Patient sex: F
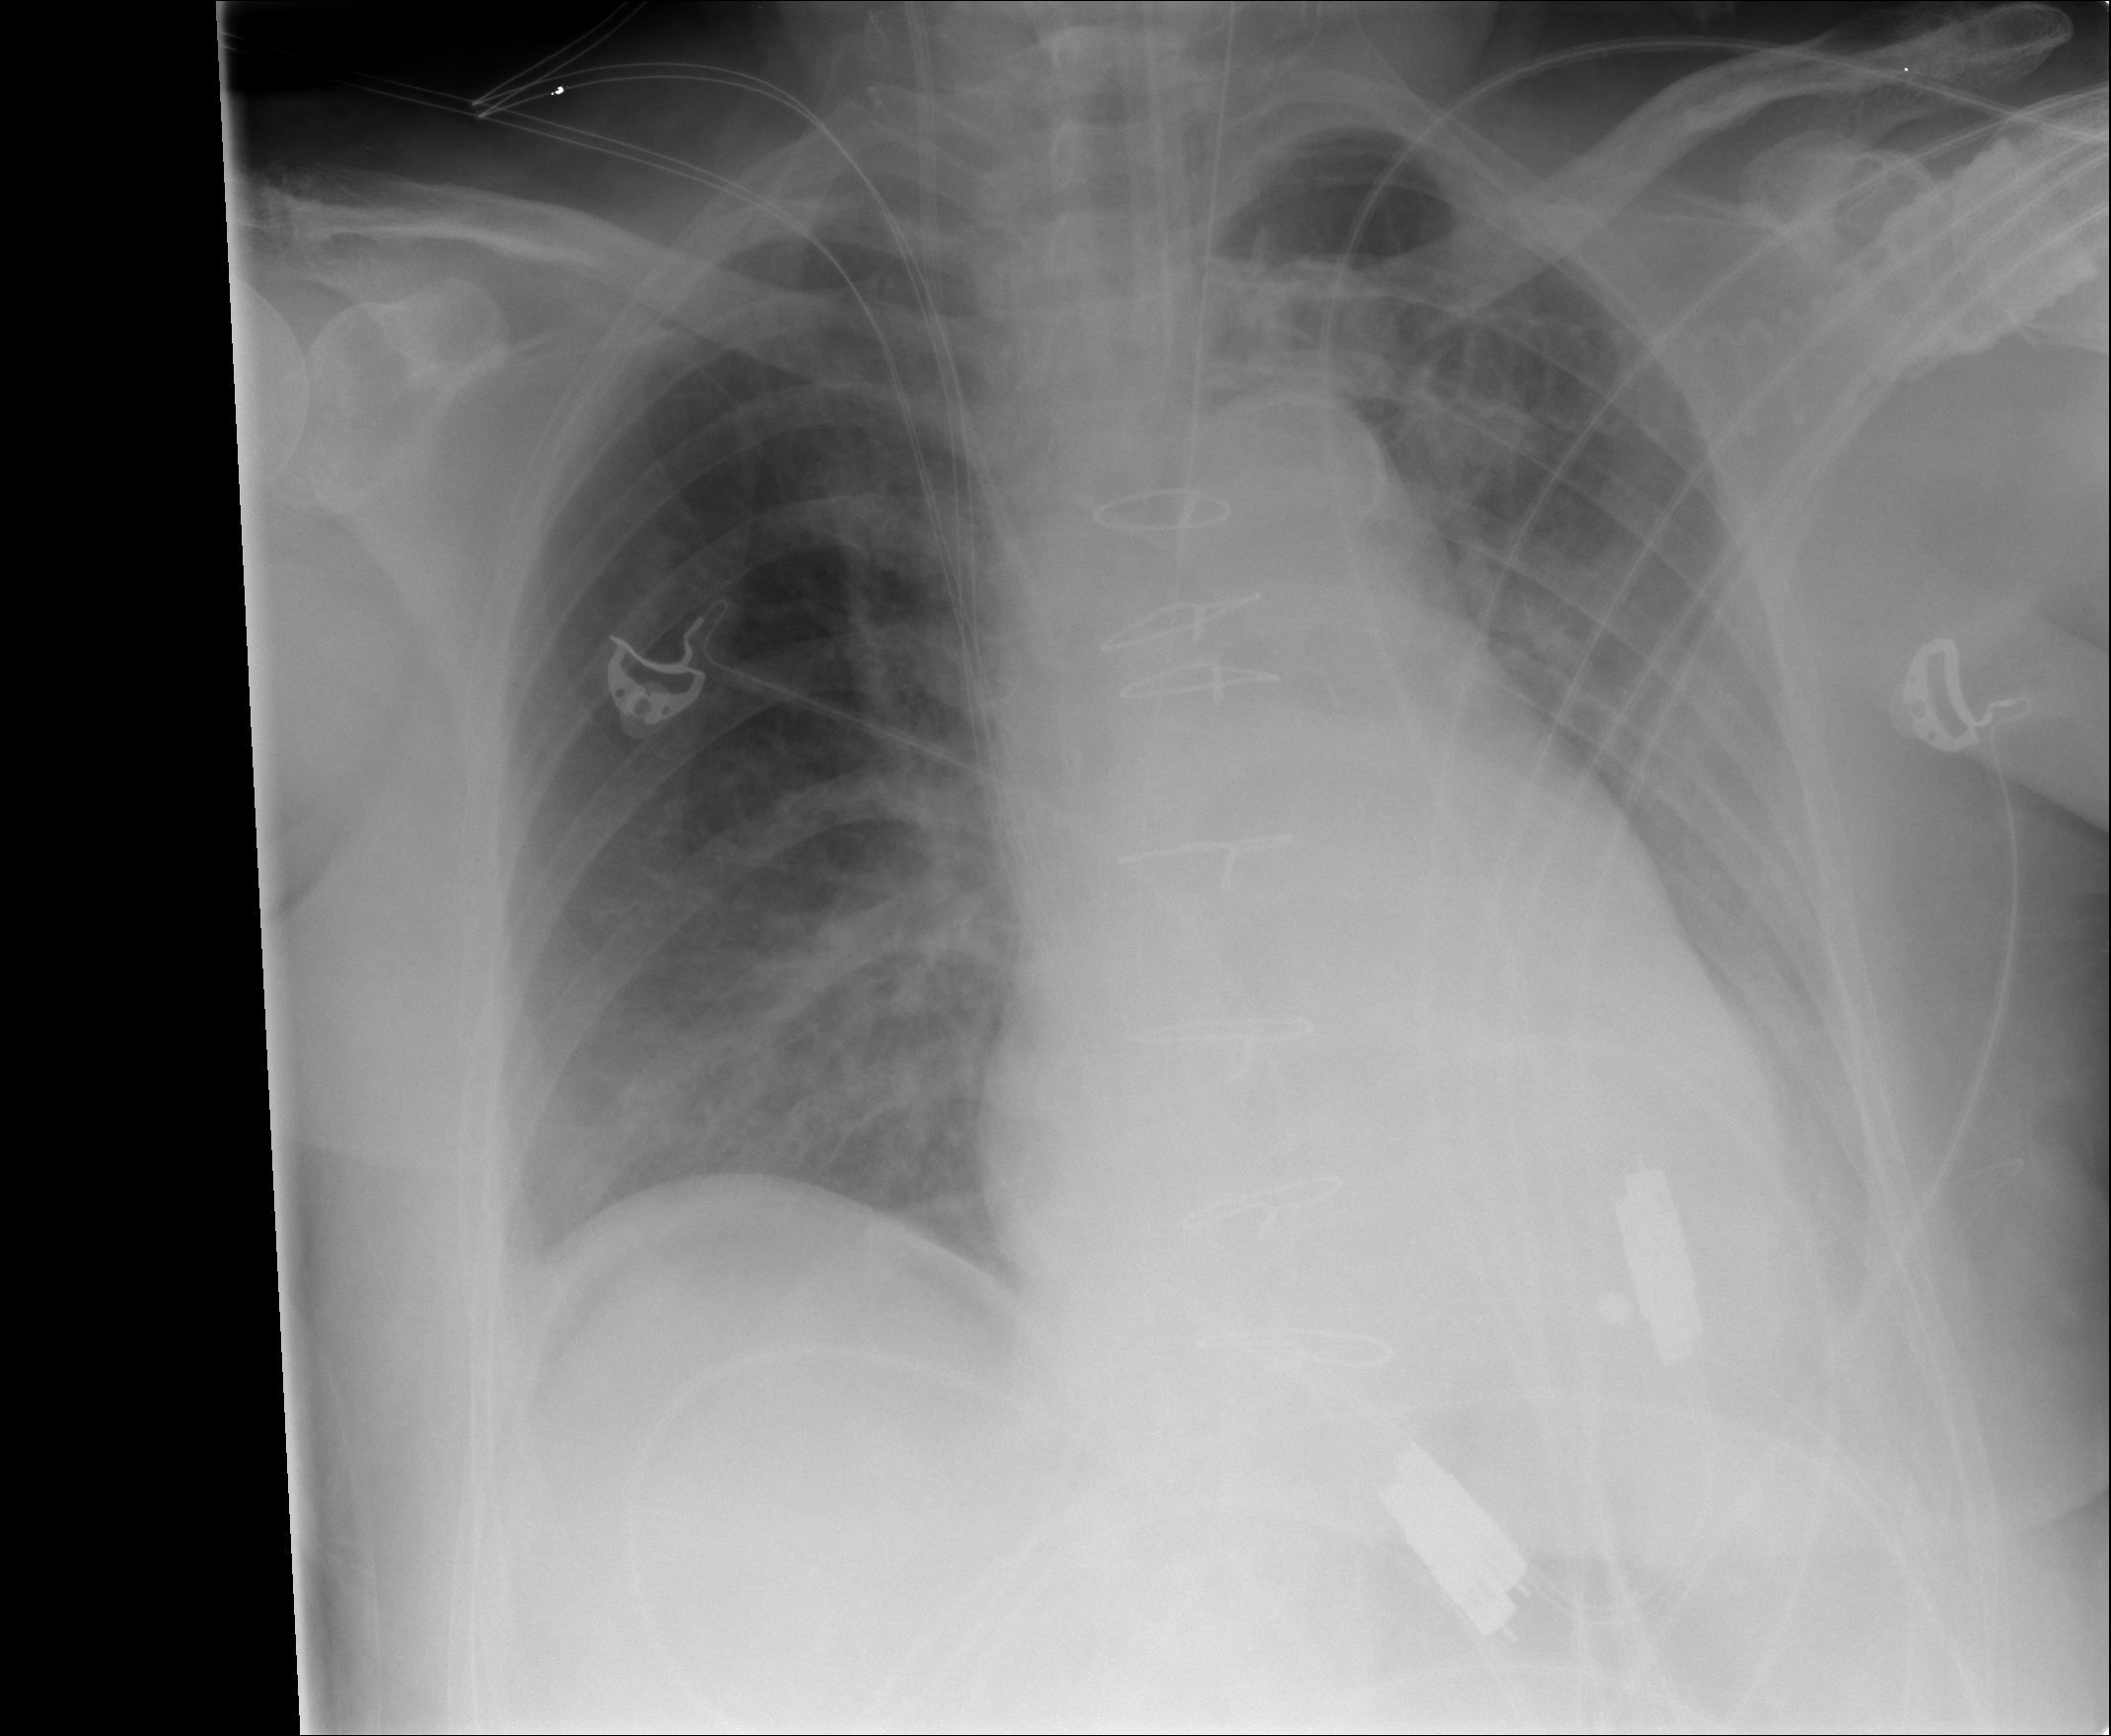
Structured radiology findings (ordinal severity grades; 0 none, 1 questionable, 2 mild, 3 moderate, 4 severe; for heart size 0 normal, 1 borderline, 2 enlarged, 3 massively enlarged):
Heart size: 2
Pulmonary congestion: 2
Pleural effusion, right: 1
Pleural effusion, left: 2
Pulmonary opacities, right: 0
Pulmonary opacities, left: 0
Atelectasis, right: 2
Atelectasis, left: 2